Question: How would you display / Echo pictures with a name underneeth in the order shown on the example below in php ? Sort of like echoing a friends list. Im looking for how to structure it with code, I guess thats the correct way to explain what I want to achieve, hope that helps.
I tried
'''
echo '
<tr>
<td align="center">
<img src="hello.png" alt="My Picture" /><br /> Name
</td>
</tr>
';
'''
but that still does not quite work
What i want to acheive,

Sorry for the bad explanation, any help and examples would be helpful
Thanks!
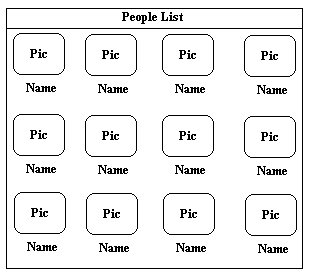
Answer: You need to count how many images you've echoed in your loop, if it's 4 images, echo a '</tr><tr>'
'''
$td_count = 0;
$len = 50;
echo '<table border="1"><tr>';
while ($td_count <= $len)
{
if (!($td_count % 4)) echo '</tr><tr>';
echo '<td align="center">cell '.$td_count.'</td>';
$td_count++;
}
echo '</tr></table>'
'''